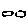
Label: cloud